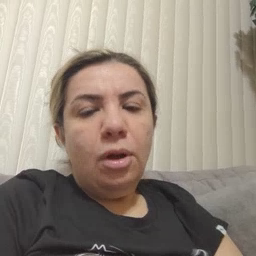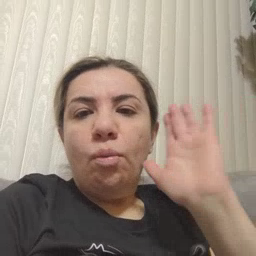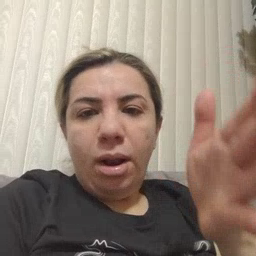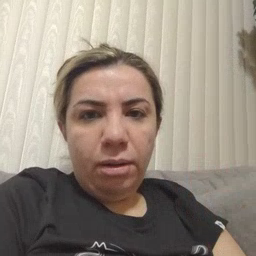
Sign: will